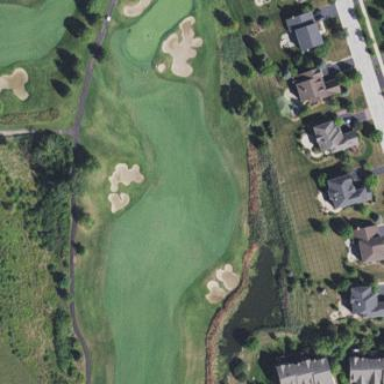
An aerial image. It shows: Grassy area designated as golf fairway.